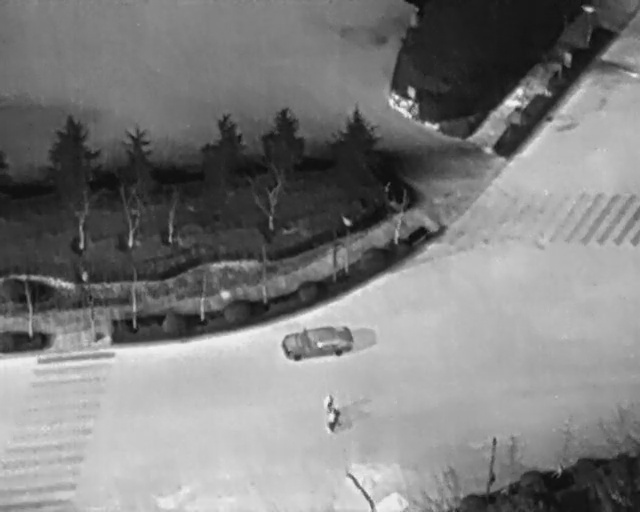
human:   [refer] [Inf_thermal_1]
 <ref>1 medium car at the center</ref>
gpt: <box>[[47, 59, 52, 74, 171]]</box>

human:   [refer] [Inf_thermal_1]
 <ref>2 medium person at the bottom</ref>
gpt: <box>[[49, 77, 53, 79, 2], [49, 81, 54, 83, 2]]</box>